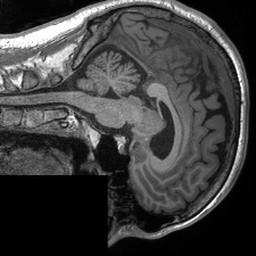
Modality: T1w
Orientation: sagittal
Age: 27
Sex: male